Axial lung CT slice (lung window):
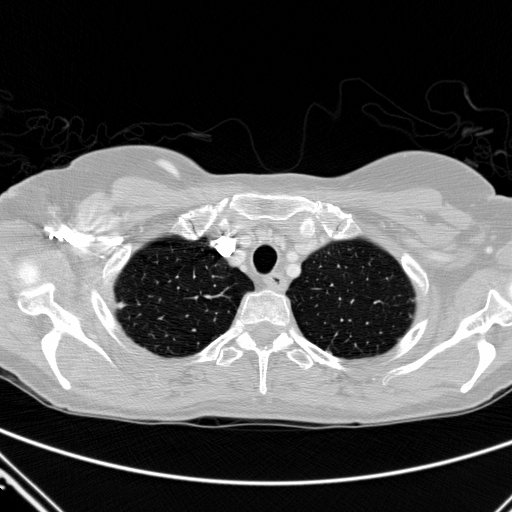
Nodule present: no